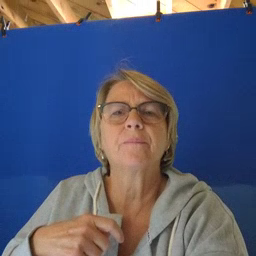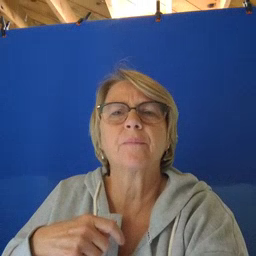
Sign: dry